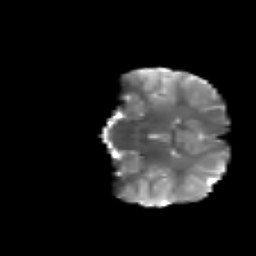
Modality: T2w
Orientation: coronal
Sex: female
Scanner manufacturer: siemens
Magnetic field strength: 3 T
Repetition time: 5 s
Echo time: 0.071 s